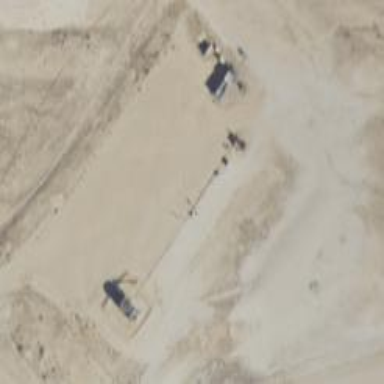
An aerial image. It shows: Petroleum well.